Interaction volume radius: 5 \u00c5
Interaction volume height: 10 \u00c5
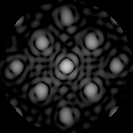
Disorder parameter: 0.2276